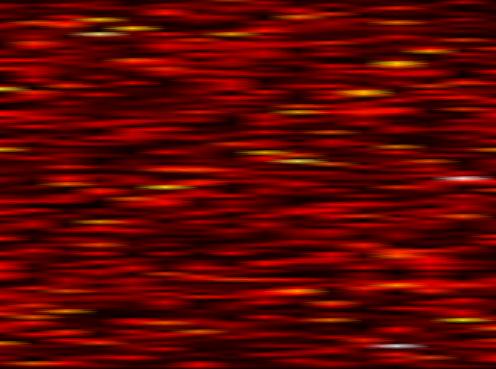
Label: FOFDM